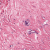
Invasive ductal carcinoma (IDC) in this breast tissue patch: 0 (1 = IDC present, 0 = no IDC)